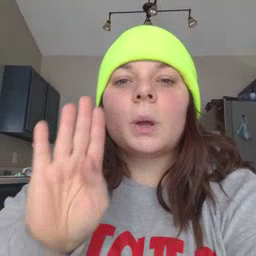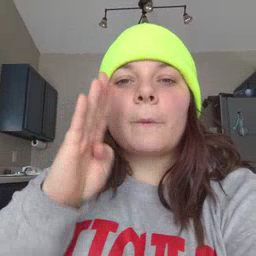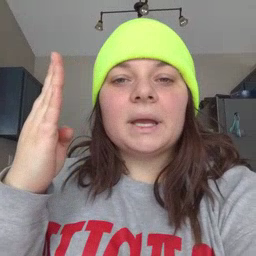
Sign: open